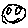
Label: smiley face